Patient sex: M
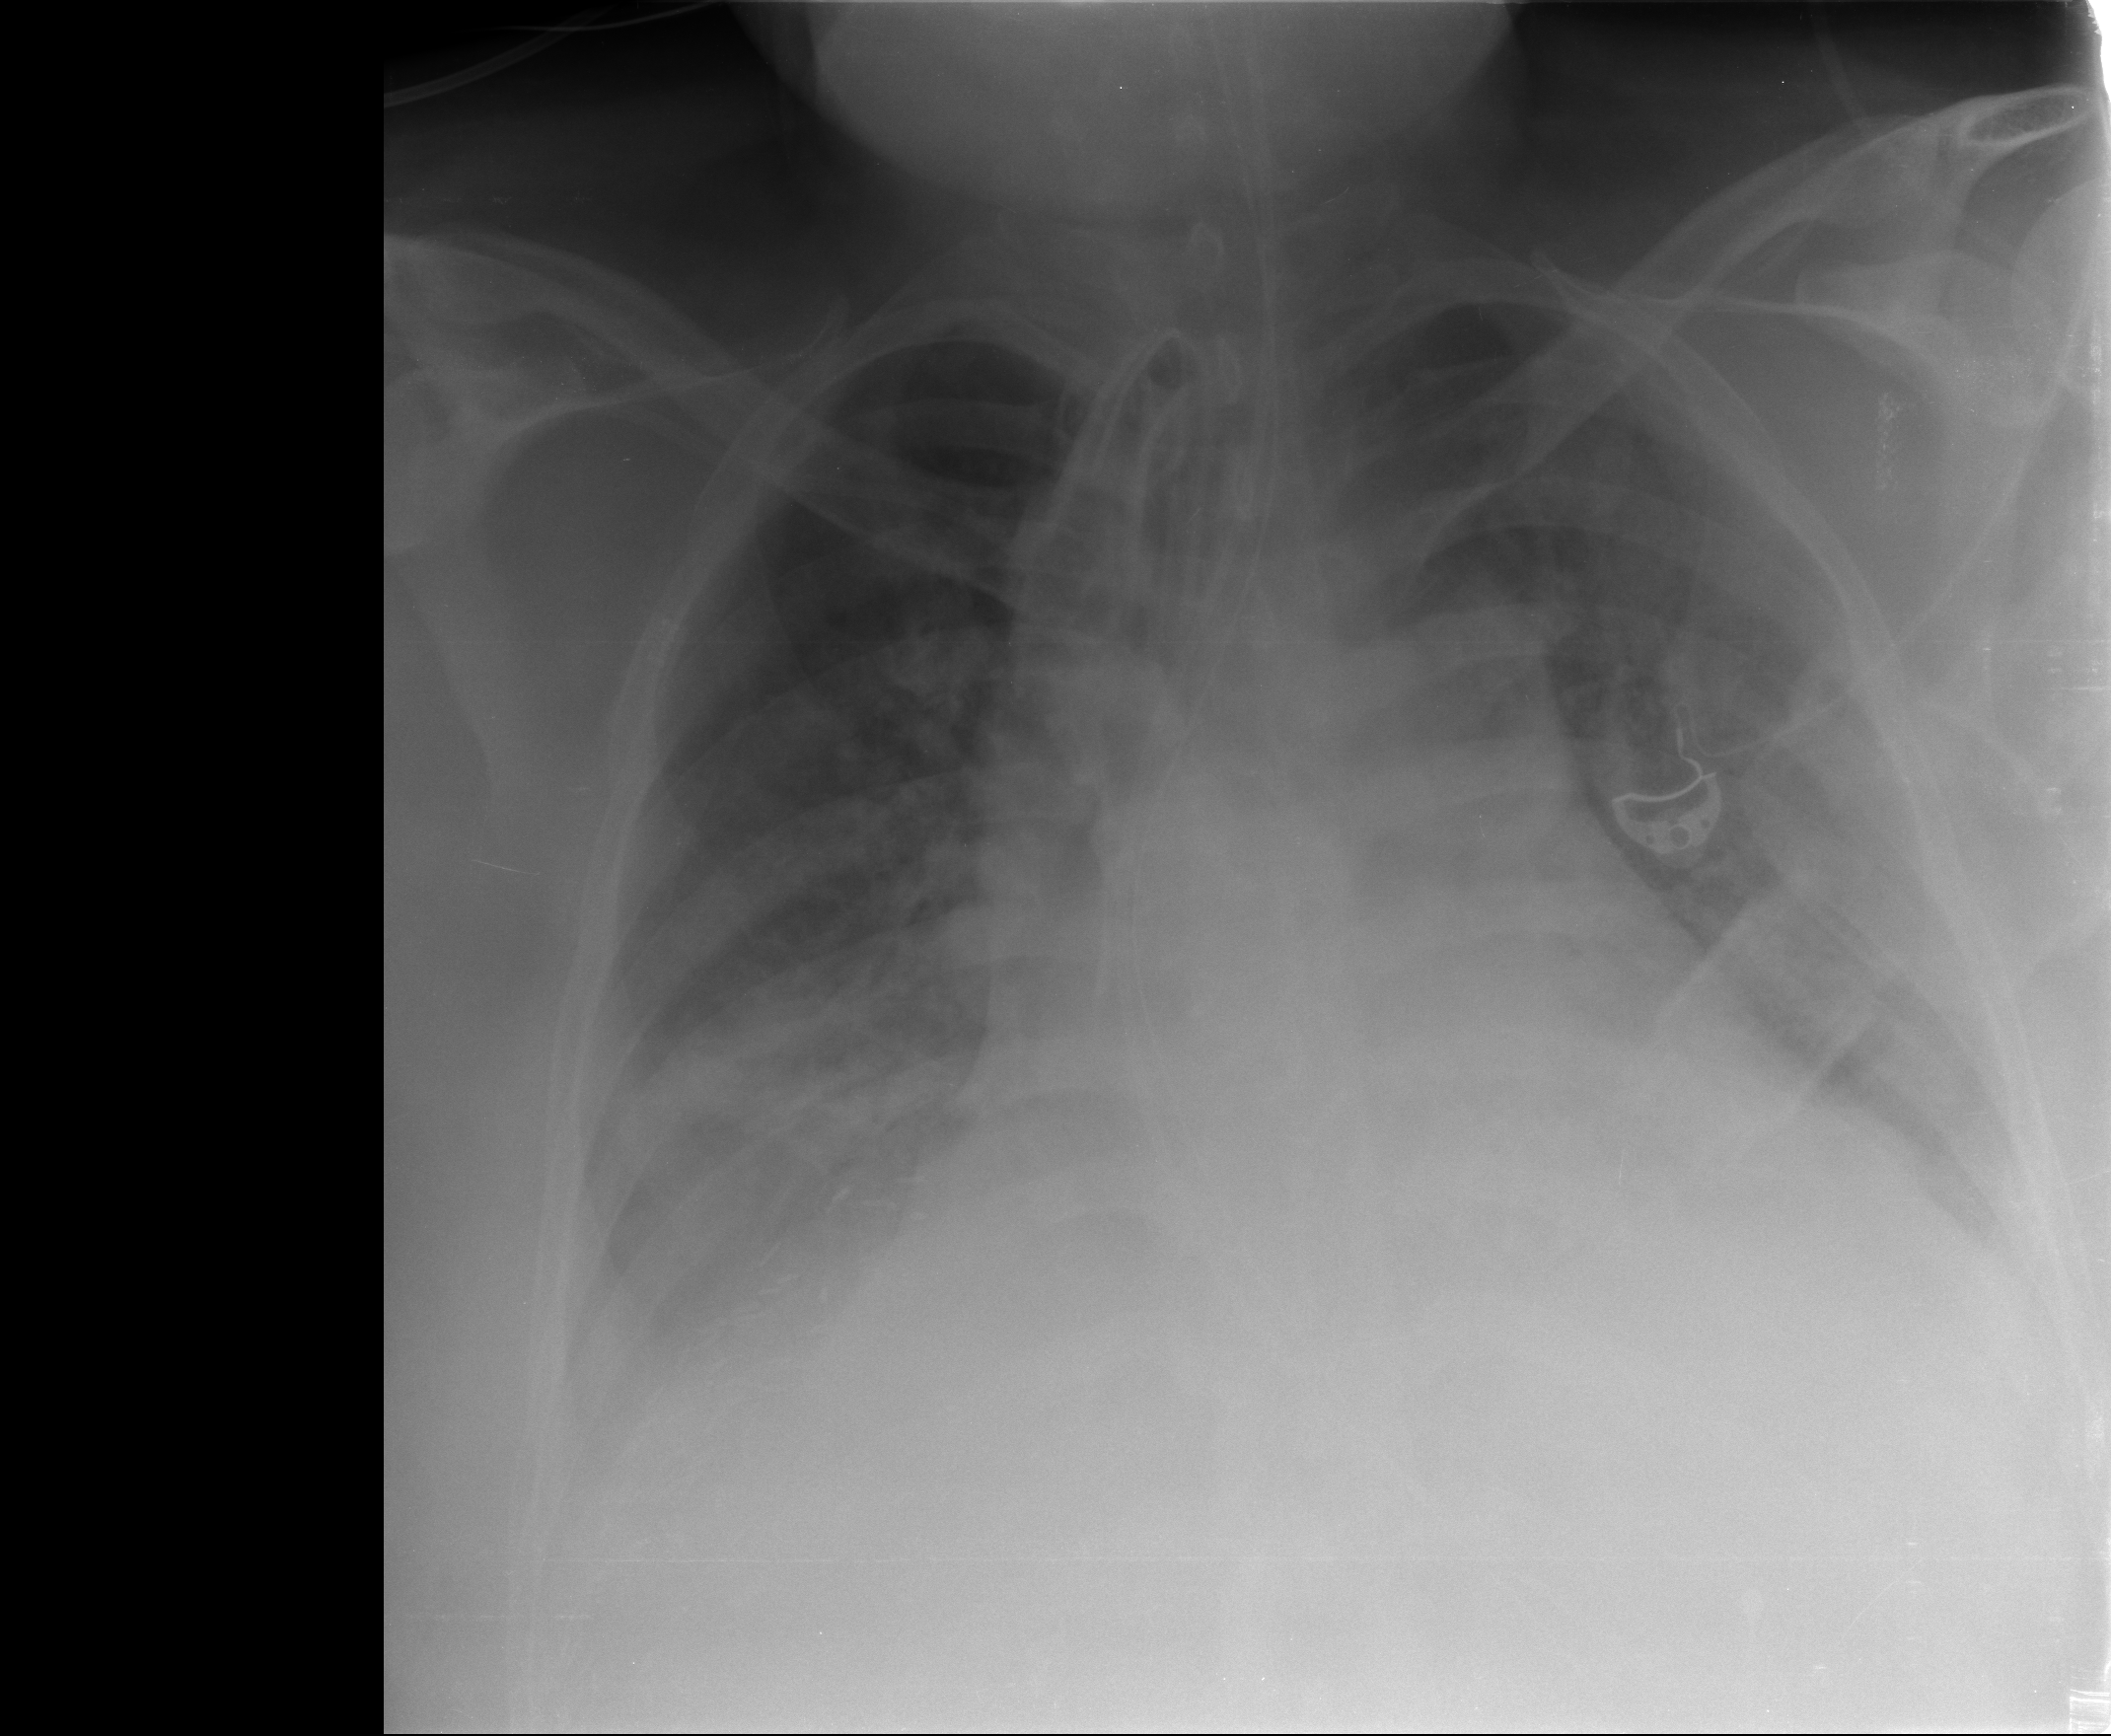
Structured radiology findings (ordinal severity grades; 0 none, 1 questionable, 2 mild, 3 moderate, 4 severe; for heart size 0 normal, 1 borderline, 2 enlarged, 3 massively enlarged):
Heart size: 2
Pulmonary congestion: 2
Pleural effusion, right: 2
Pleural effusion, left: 2
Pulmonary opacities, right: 2
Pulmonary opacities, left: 2
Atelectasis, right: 2
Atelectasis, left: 2